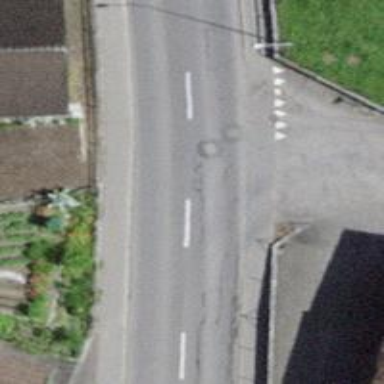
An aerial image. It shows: Tertiary road with asphalt surface.